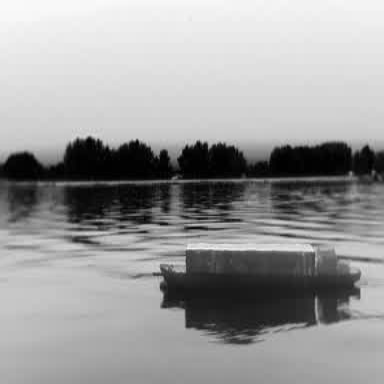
There is a fishing_boat in the infrared image.